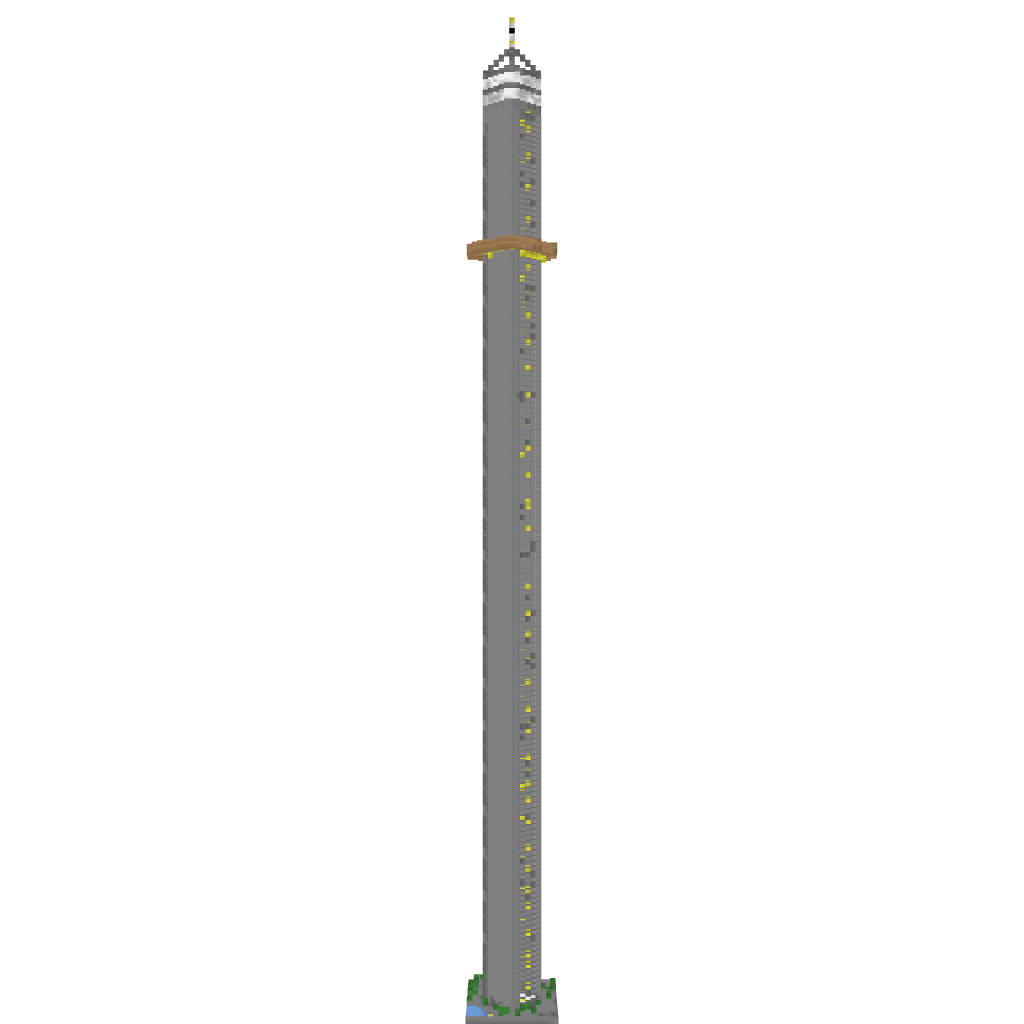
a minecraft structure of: Breeze Tower bad low quality